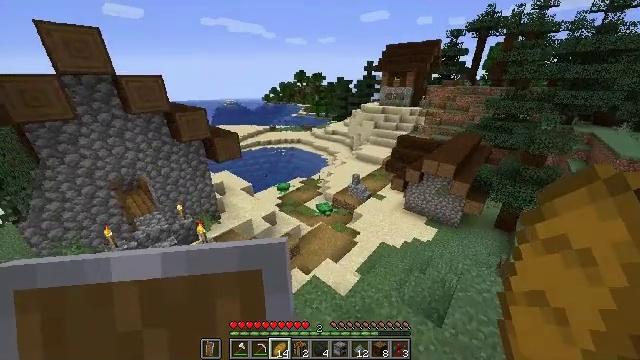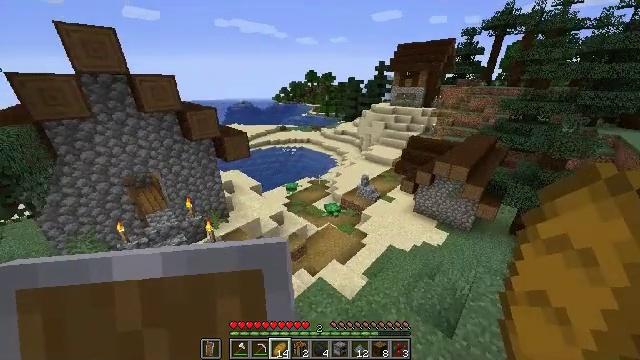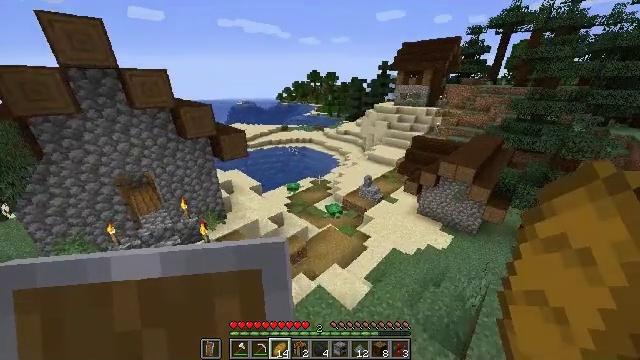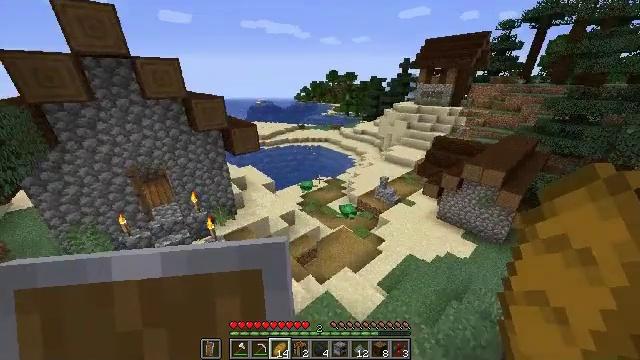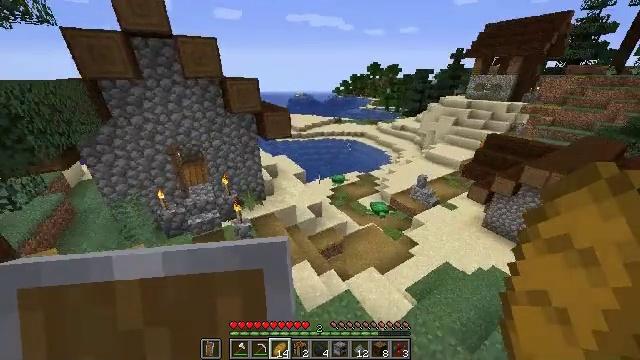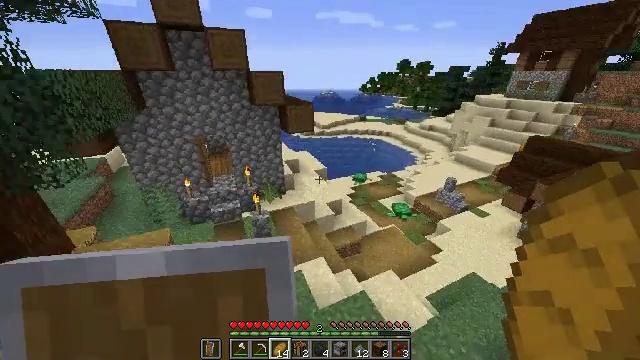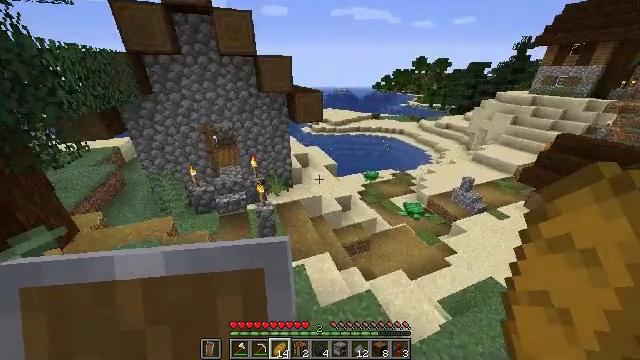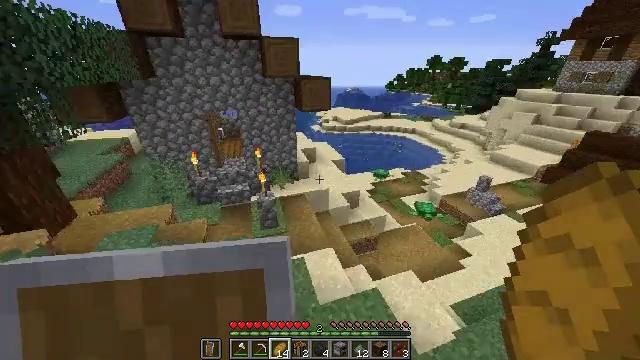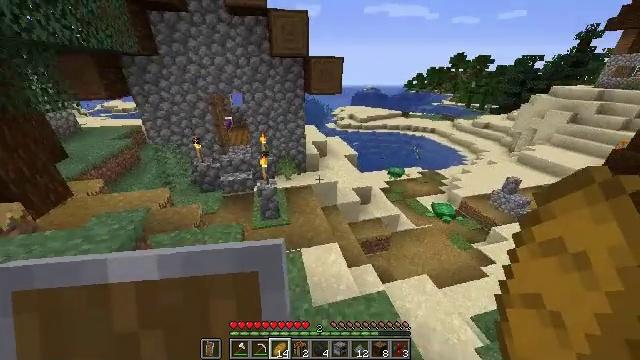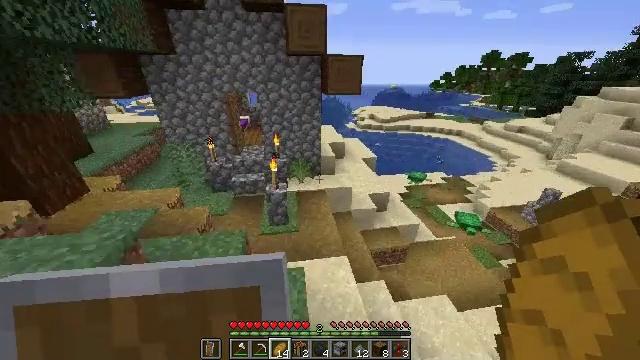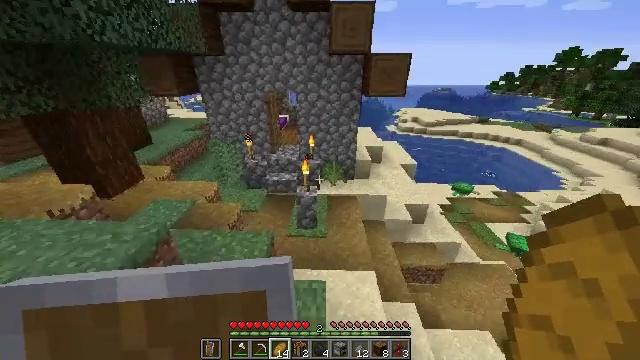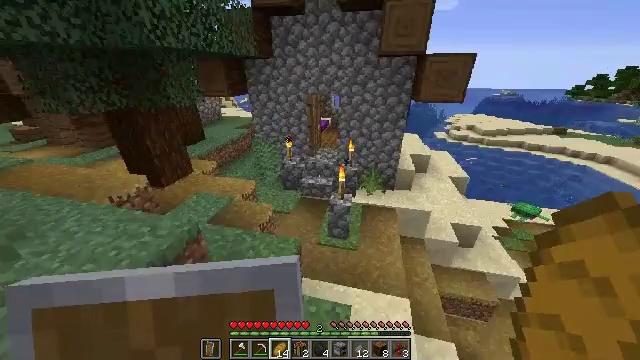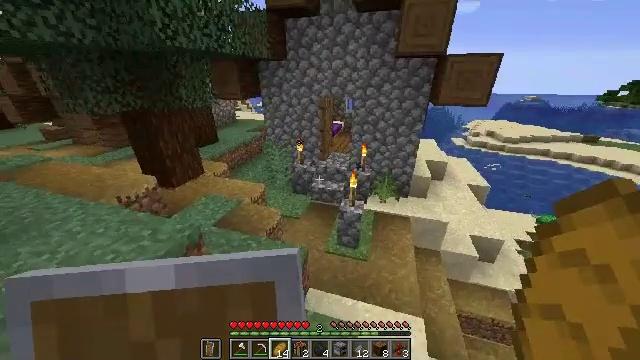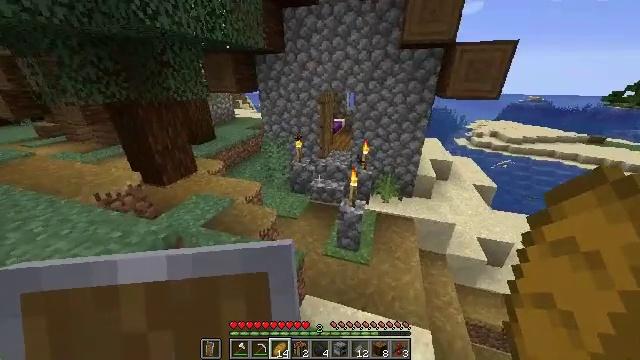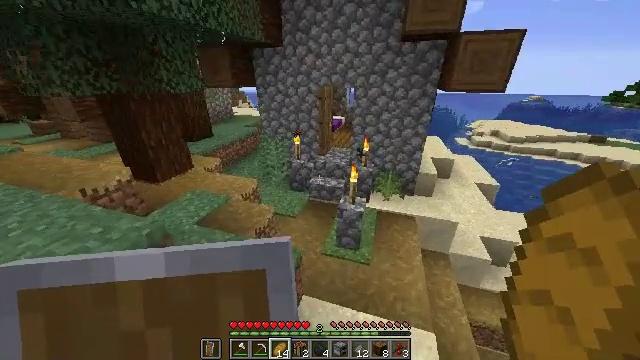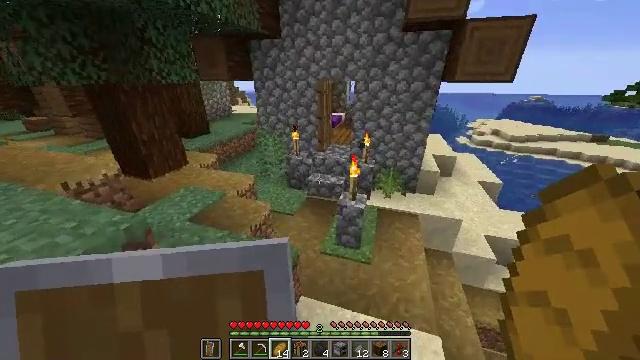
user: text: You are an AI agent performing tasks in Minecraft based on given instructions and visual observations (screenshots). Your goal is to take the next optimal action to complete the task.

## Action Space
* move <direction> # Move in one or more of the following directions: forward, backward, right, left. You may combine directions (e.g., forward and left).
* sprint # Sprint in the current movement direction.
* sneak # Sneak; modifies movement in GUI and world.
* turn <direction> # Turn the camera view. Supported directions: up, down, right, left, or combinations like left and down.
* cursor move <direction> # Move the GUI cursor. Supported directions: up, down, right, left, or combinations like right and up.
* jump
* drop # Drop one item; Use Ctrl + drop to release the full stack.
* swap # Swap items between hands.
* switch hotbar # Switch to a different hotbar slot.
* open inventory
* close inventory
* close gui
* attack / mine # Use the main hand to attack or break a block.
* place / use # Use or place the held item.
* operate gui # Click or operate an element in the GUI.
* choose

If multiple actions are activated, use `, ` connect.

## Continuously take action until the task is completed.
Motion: motion action
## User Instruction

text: Break the purple bed to move it.
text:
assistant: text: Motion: move forward, sprint, turn left, jump
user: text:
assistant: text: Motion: move forward, sprint, jump
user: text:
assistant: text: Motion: move forward, sprint, turn left, jump
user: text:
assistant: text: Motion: move forward, sprint, turn left and down, jump
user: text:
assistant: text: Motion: move forward, sprint, turn left
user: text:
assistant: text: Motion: move forward, sprint, turn left
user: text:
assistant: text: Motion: move forward, sprint, turn left
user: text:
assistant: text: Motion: move forward, sprint, turn left
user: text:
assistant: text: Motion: move forward, sprint, turn left
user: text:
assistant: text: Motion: move forward, sprint, turn left
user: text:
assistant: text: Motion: move forward, sprint, turn left
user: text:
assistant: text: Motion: move forward, sprint, turn left
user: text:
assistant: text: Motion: move forward, sprint
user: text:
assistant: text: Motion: move forward, sprint
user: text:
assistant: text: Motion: move forward, sprint
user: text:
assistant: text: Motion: move forward, sprint
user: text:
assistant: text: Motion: move forward, sprint, turn right
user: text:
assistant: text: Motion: move forward, sprint, turn right
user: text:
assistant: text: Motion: move forward, sprint, turn right
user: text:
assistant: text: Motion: move forward, sprint, turn right
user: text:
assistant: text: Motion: move forward, sprint, turn right
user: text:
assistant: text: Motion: move forward, sprint
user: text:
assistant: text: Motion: move forward, sprint
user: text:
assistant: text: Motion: move forward, sprint, turn right
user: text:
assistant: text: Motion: move forward, sprint
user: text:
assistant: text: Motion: move forward, sprint, turn right
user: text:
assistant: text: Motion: move forward, sprint
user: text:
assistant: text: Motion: move forward, sprint
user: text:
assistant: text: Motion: move forward, sprint
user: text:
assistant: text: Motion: move forward, sprint